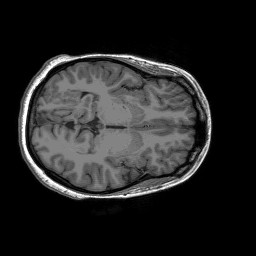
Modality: T1w
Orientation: axial
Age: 32
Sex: female
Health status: ill